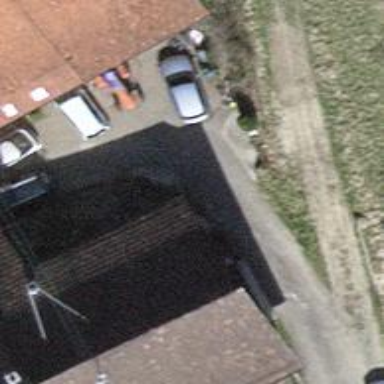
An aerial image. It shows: Alley classified as service road.